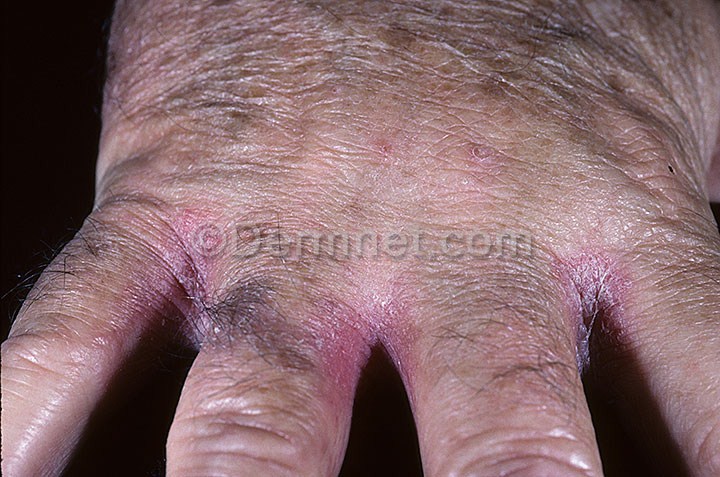
Disease: Tinea Ringworm Candidiasis and other Fungal Infections